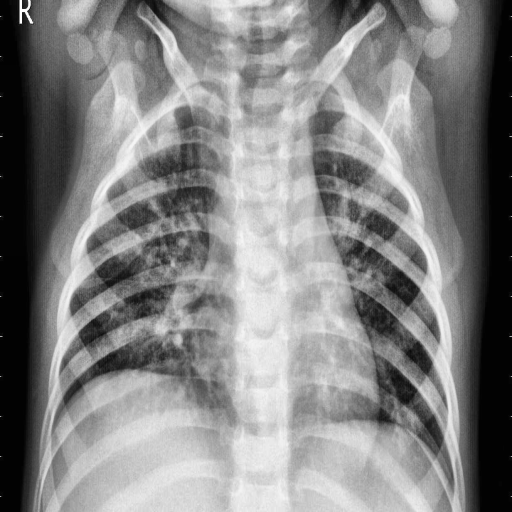
Finding: PNEUMONIA